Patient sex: F
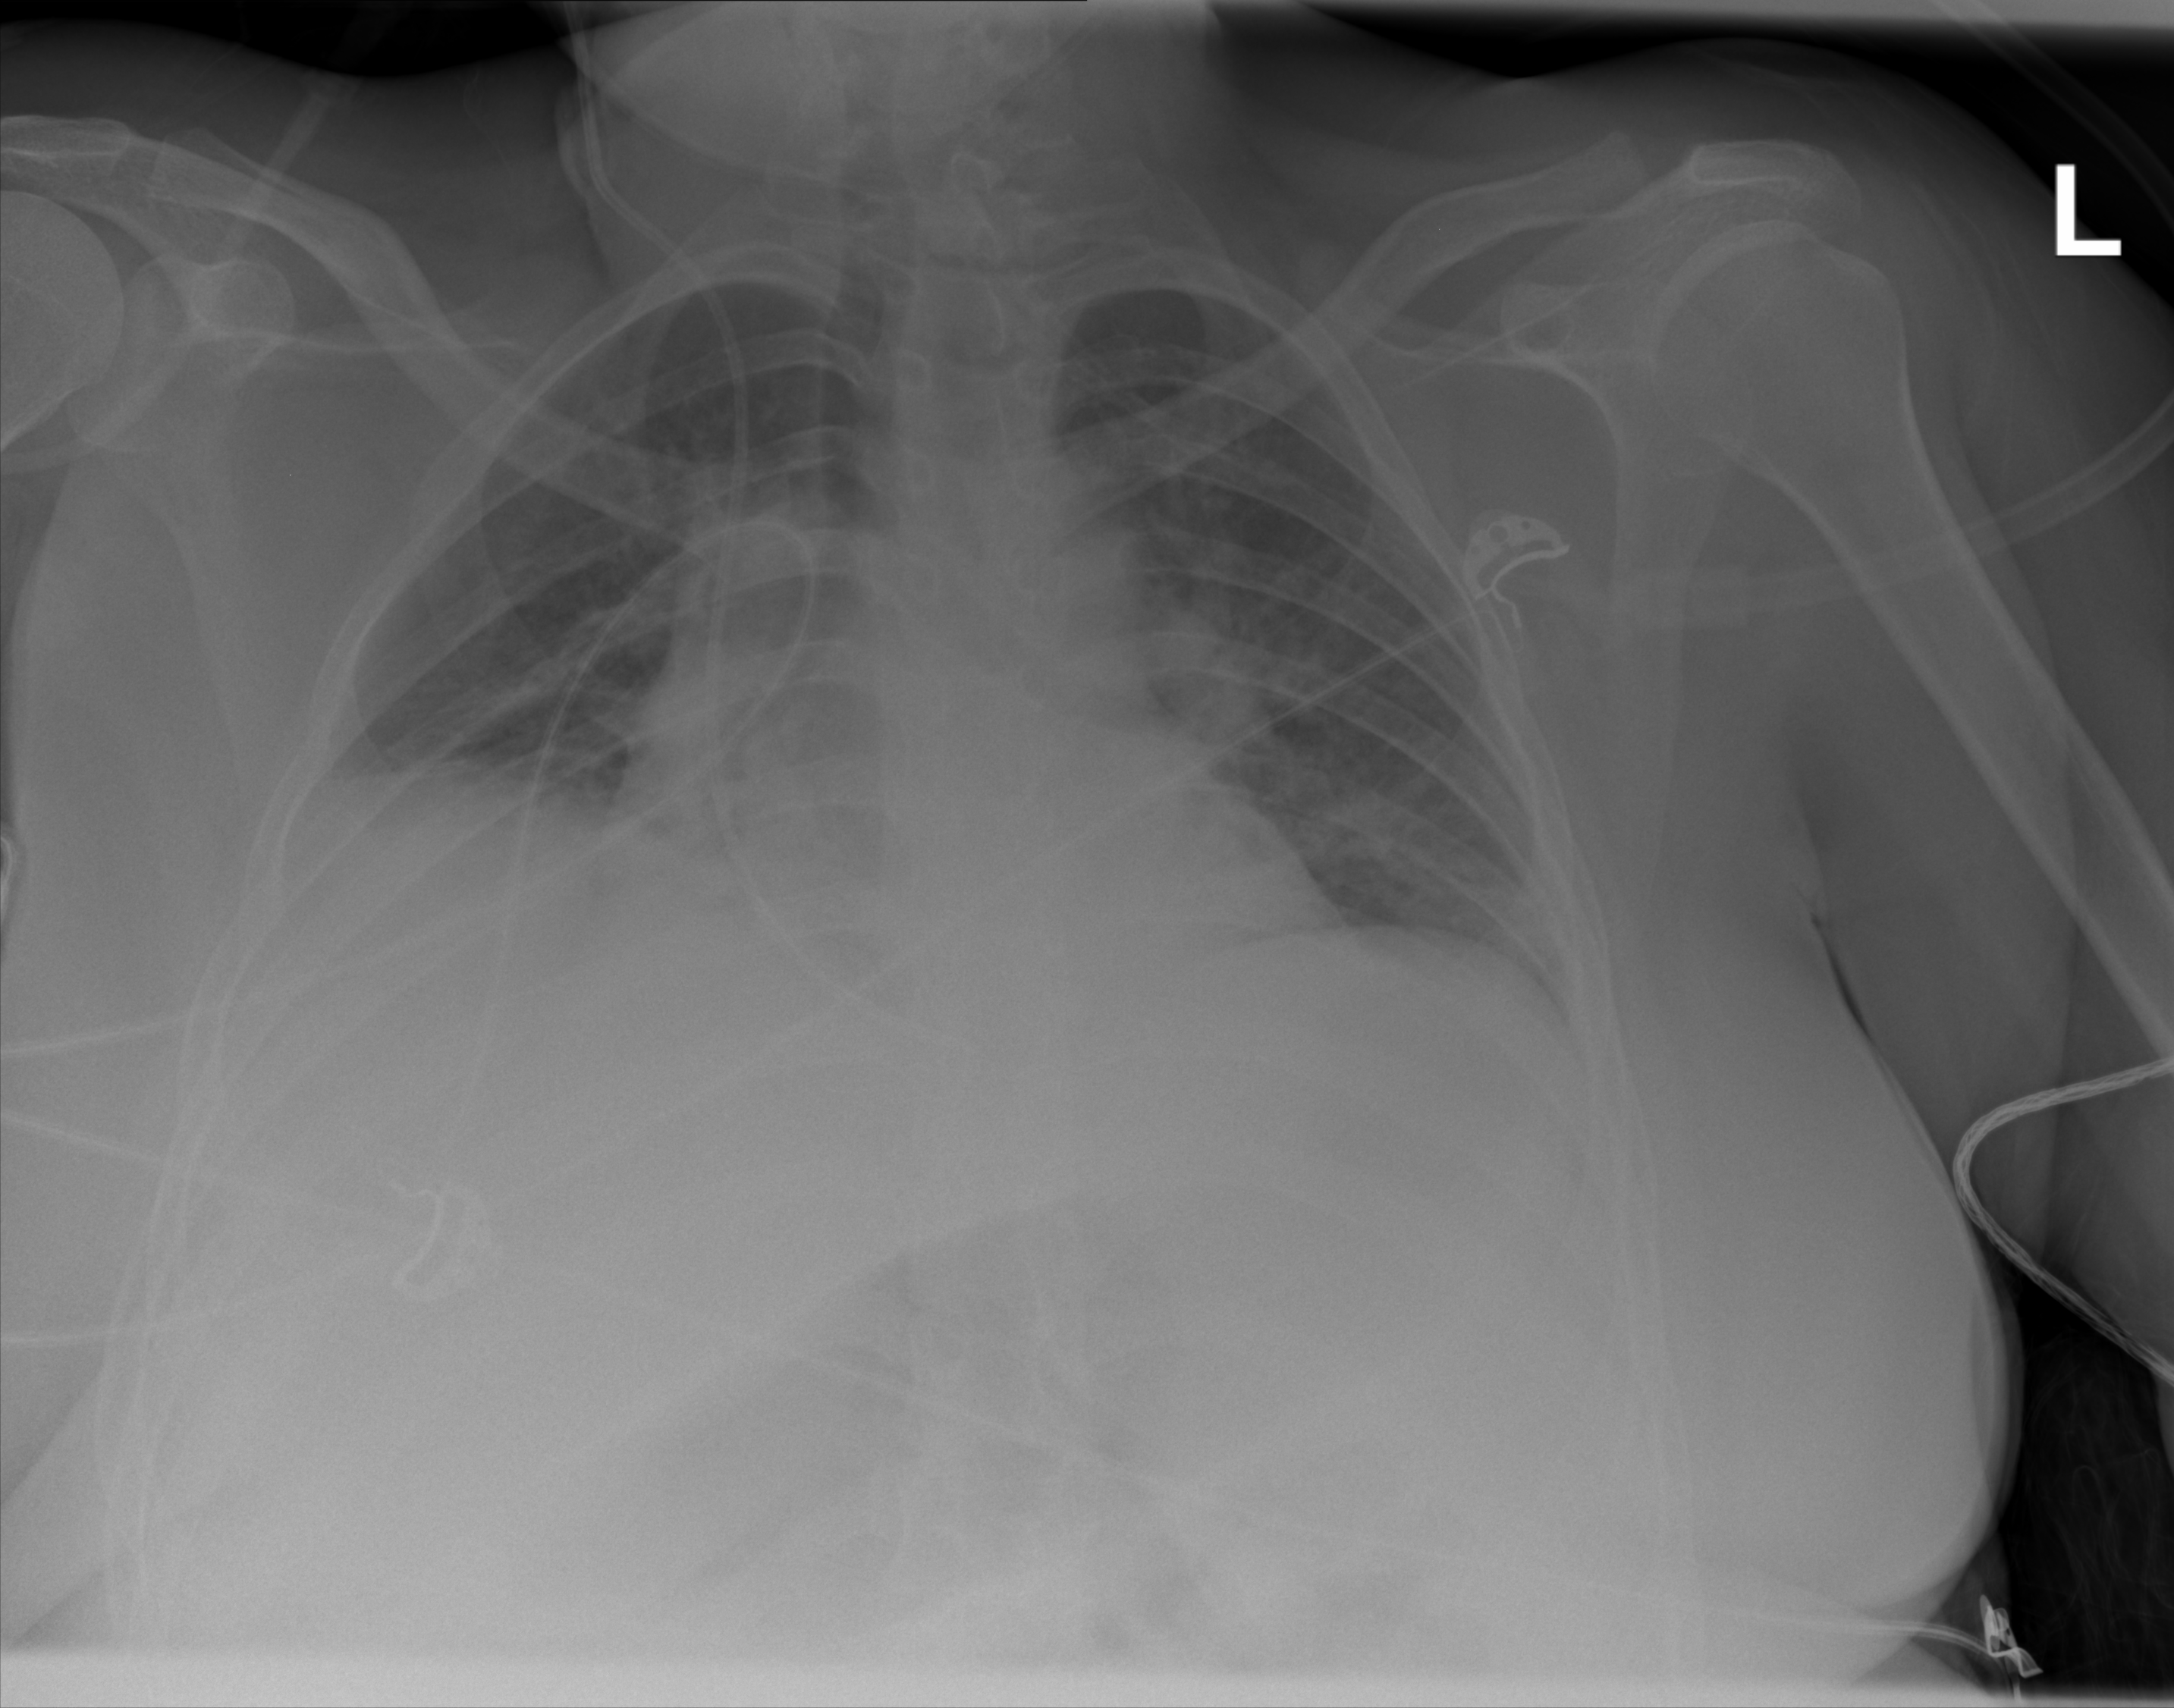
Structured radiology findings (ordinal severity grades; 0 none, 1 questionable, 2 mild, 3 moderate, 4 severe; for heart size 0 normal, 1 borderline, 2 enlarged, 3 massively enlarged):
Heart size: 0
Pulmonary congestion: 0
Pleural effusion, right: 0
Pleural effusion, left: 0
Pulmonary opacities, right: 0
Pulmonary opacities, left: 2
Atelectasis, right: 2
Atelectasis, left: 2